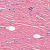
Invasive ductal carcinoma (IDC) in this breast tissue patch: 0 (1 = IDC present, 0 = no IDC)